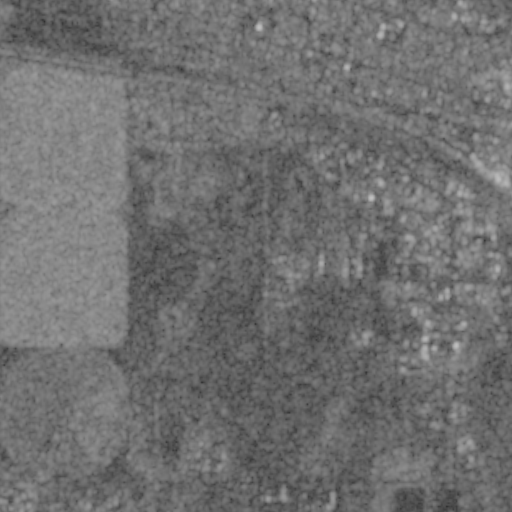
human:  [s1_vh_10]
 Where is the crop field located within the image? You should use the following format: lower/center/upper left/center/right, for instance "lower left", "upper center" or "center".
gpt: The crop field is located in the lower left of the image.
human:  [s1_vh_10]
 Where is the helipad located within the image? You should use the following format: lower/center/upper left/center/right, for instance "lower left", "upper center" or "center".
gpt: The helipad is located in the upper right of the image.
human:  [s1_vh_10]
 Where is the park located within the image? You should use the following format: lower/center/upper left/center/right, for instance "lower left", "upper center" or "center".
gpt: The park is located in the upper of the image.
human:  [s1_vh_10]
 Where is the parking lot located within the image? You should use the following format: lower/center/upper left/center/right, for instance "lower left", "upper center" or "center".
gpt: The parking lot is located in the lower center of the image.
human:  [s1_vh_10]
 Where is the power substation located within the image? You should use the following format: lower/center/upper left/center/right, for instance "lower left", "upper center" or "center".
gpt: The power substation is located in the center right of the image.
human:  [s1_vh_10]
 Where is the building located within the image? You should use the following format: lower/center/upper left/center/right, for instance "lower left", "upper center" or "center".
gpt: There is no building in the image.

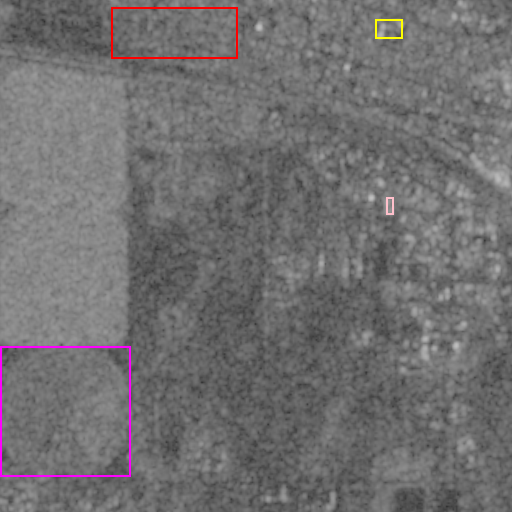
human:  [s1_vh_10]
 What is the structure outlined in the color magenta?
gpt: The structure outlined in magenta is a crop field.
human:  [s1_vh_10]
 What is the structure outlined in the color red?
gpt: The structure outlined in red is a park.
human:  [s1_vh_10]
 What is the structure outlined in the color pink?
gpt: The structure outlined in pink is a power substation.
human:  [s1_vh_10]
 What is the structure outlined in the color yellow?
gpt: The structure outlined in yellow is a building.
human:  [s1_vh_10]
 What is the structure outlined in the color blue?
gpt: There is no blue outline.